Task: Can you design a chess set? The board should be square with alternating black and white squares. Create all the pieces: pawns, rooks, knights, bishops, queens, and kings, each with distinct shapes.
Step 3166:
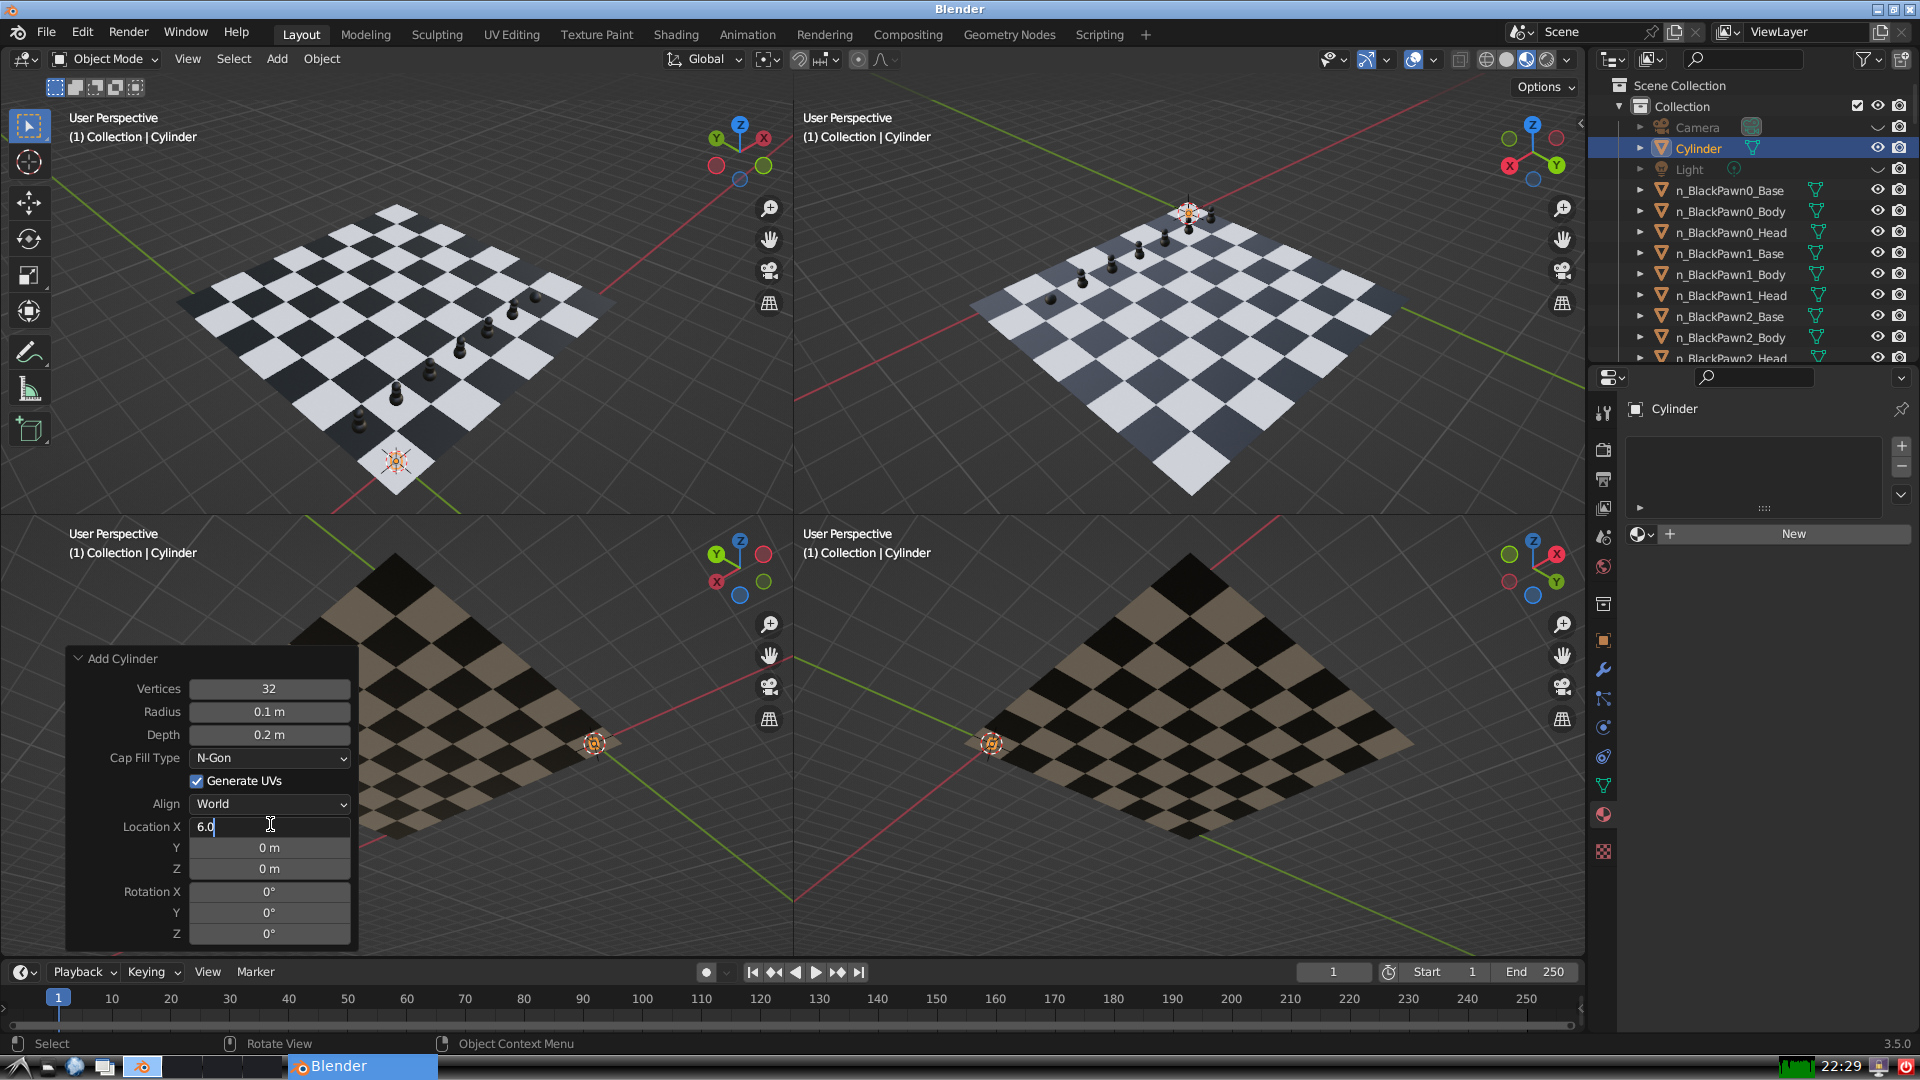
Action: {"key_press": ['Return']}